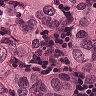
Metastatic tissue present: yes